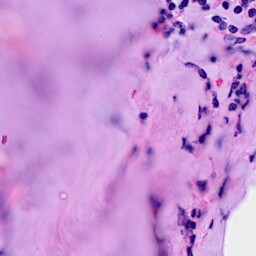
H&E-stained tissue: Breast